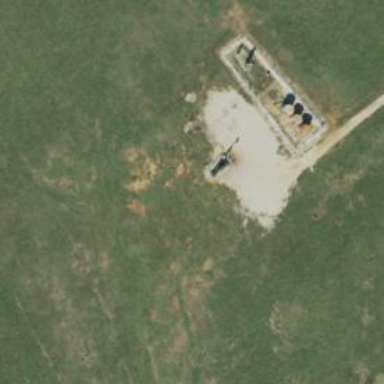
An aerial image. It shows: Petroleum well.